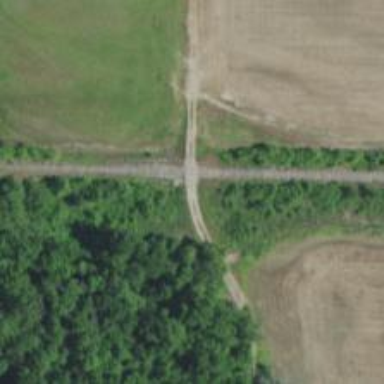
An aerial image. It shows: Disused railway.